Here is the time-frequency representation (spectrogram) of a rolling-element bearing's vibration measurement. Diagnose the bearing from this image, choosing from: normal, inner_race, outer_race, ball.
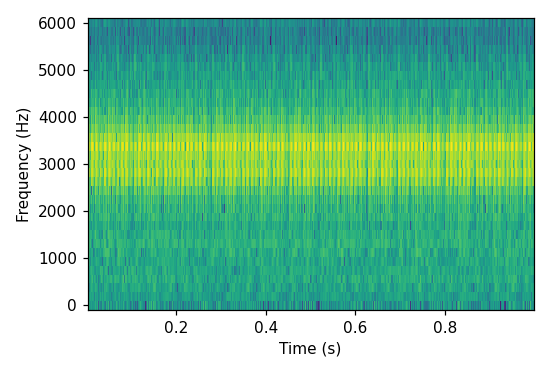
Answer: outer_race